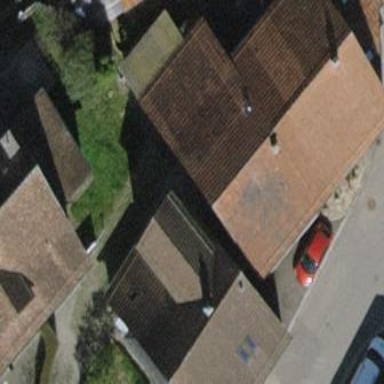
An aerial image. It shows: Building with tile roof.